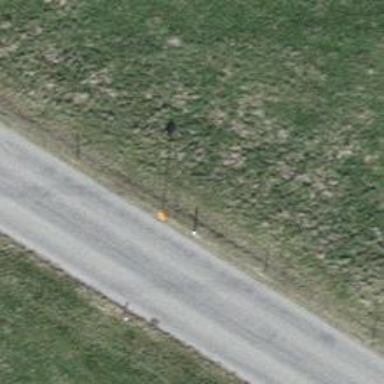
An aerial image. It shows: Pipeline marker.